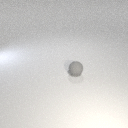
small gray rubber sphere